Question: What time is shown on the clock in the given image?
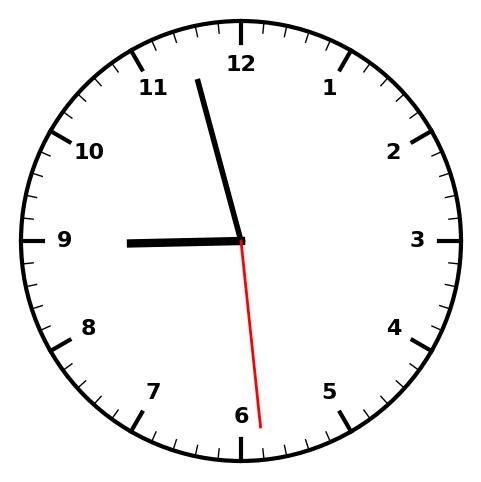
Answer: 08:57:29